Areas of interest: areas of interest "Park and greenspace"
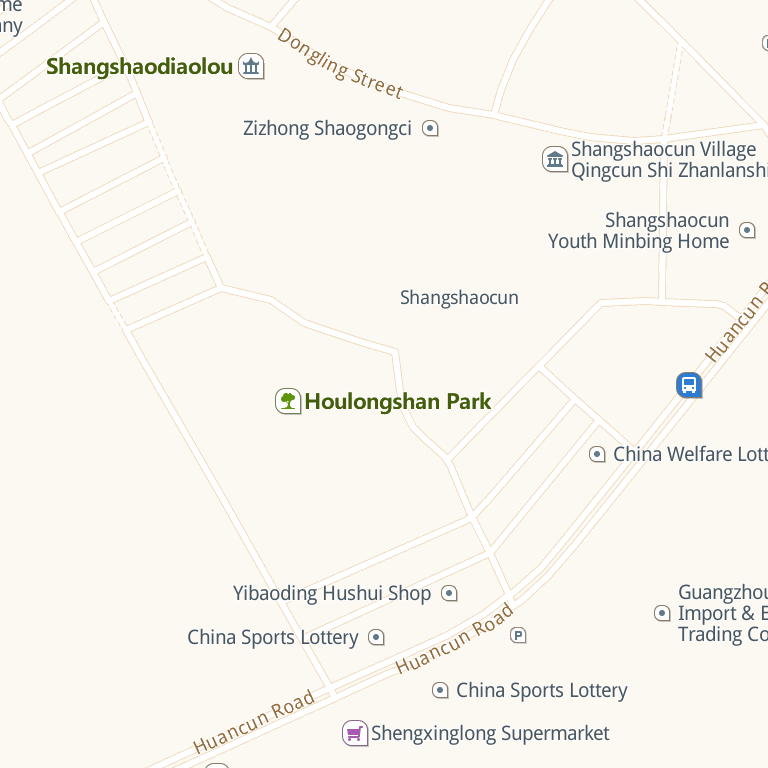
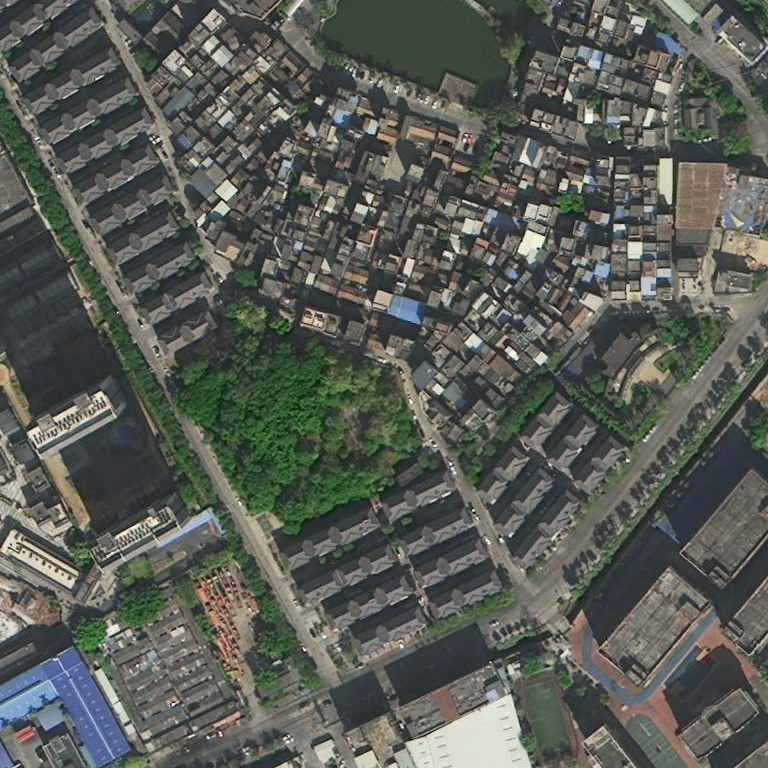